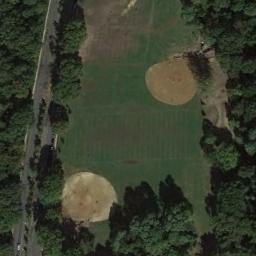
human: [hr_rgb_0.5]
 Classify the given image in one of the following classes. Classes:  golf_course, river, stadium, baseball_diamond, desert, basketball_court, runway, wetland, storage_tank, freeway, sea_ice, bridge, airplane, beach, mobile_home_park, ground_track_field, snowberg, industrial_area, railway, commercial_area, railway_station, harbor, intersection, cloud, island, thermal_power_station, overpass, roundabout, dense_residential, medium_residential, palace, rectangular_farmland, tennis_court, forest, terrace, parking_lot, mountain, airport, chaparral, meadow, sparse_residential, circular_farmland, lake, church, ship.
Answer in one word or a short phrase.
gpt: baseball_diamond